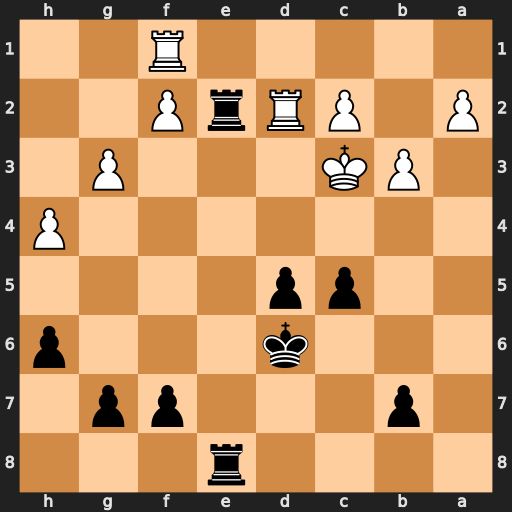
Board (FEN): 4r3/1p3pp1/3k3p/2pp4/7P/1PK3P1/P1PRrP2/5R2
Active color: b
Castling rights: -
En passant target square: -
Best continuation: d4+ Rxd4+ cxd4+